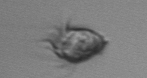
Label: Ciliophora